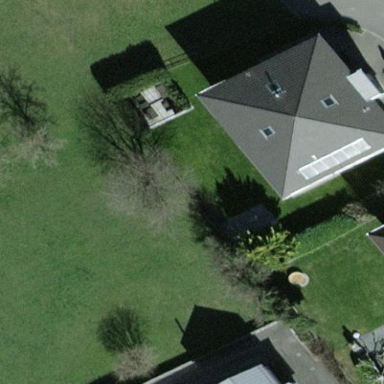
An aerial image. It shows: Detached building.